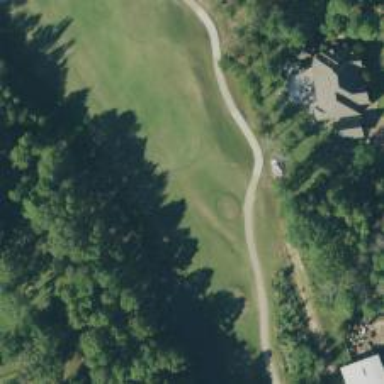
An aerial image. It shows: Golf tee.